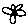
Label: flower